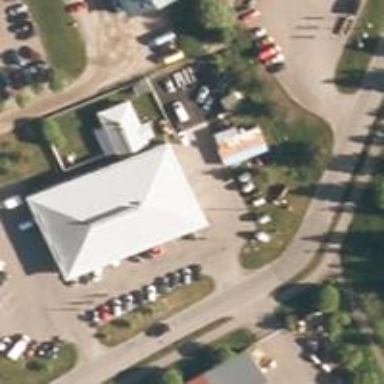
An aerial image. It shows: Car shop building.